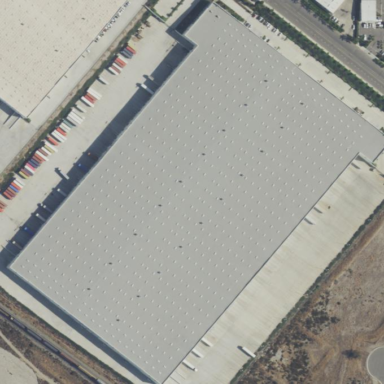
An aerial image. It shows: Warehouse building.